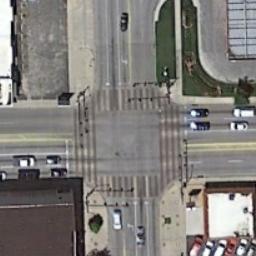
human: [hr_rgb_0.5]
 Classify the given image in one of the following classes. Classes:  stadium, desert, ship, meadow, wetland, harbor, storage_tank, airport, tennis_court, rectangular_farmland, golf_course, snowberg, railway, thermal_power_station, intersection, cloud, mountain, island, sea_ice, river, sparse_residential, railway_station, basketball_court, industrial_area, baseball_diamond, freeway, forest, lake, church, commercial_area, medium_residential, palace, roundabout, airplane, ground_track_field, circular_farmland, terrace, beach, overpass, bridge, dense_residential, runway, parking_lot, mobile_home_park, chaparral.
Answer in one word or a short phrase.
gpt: intersection